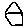
Label: house